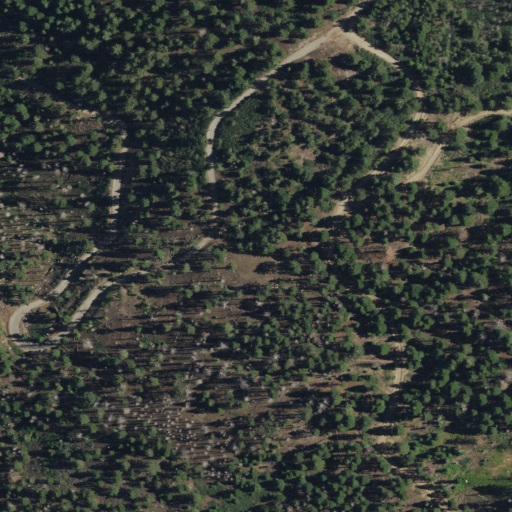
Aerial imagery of gap in California named Portuguese Pass containing evergreen forest, shrub, and grassland